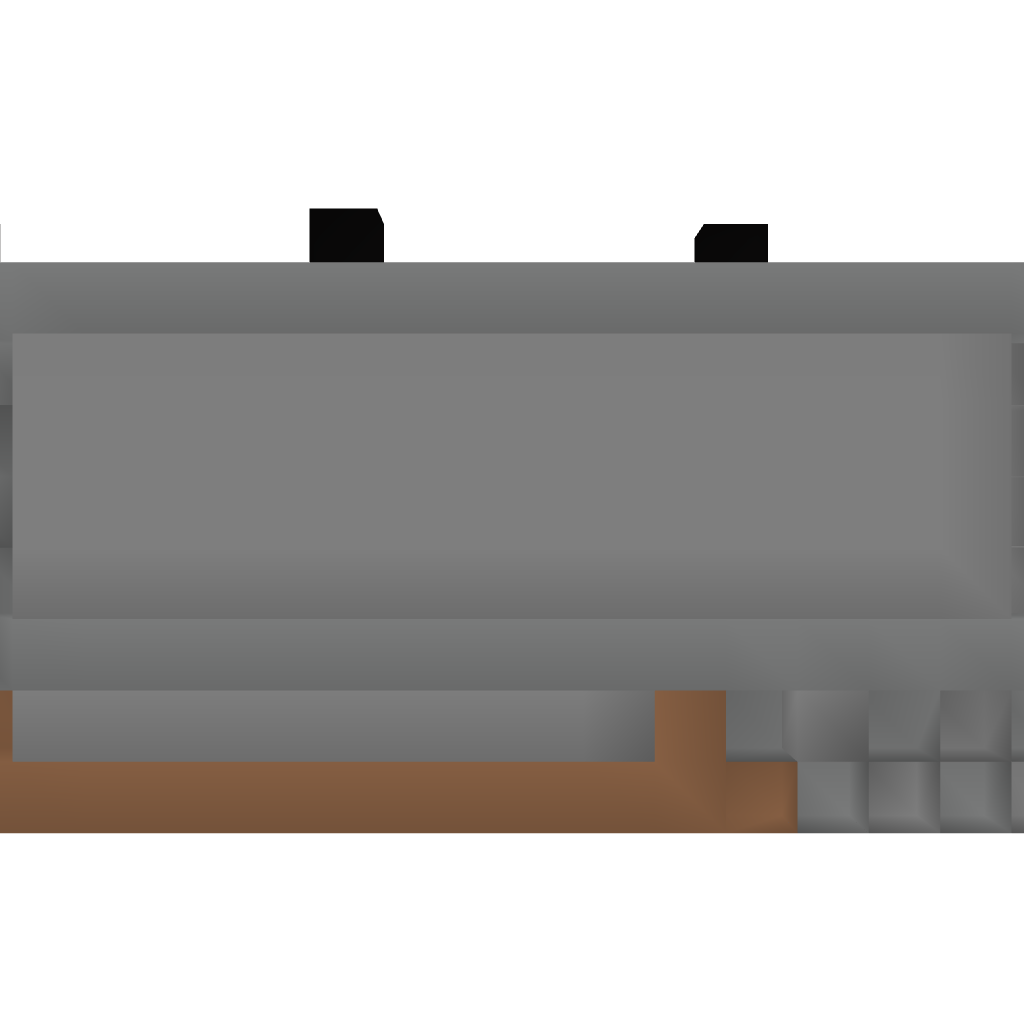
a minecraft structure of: Industrial smelter